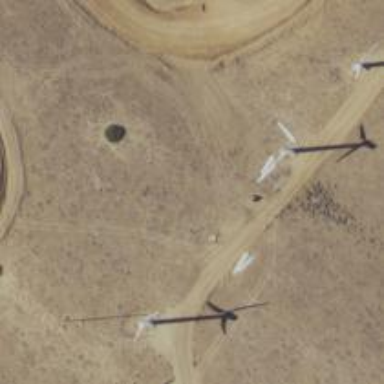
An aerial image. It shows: Wind power generator with wind turbines.